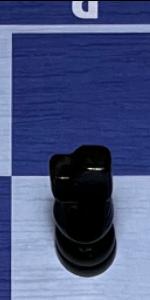
Label: Knight_Black